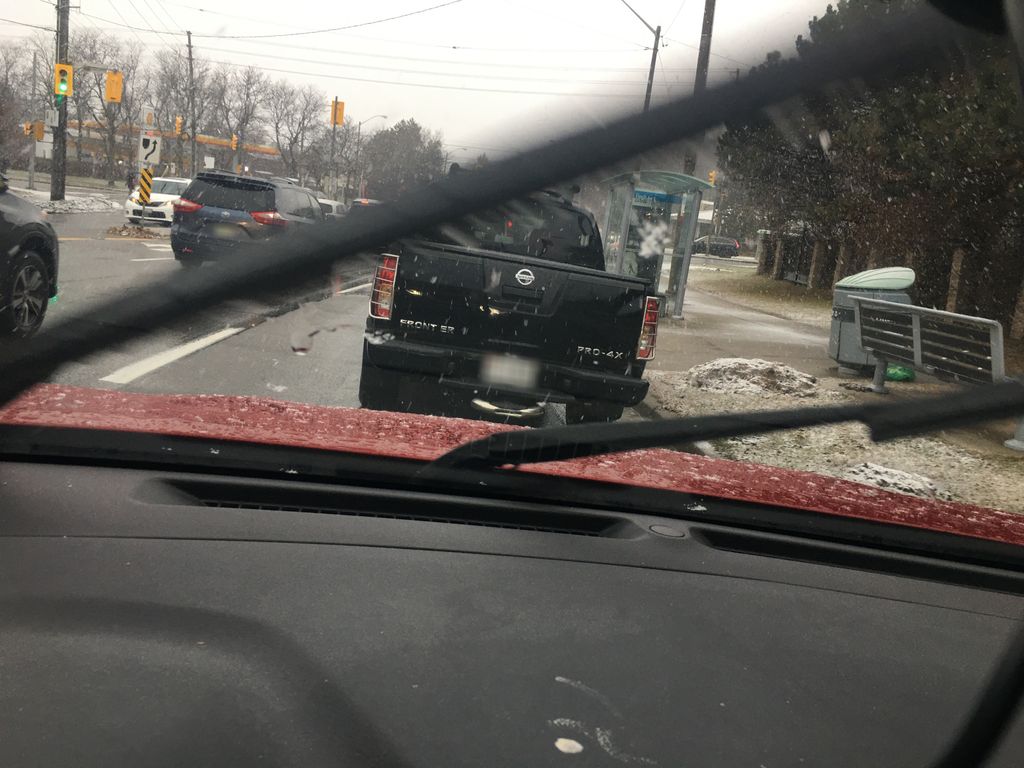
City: toronto